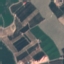
Label: PermanentCrop